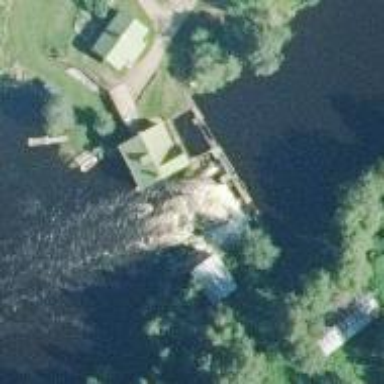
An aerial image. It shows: Weir in waterway.